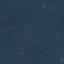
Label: Forest